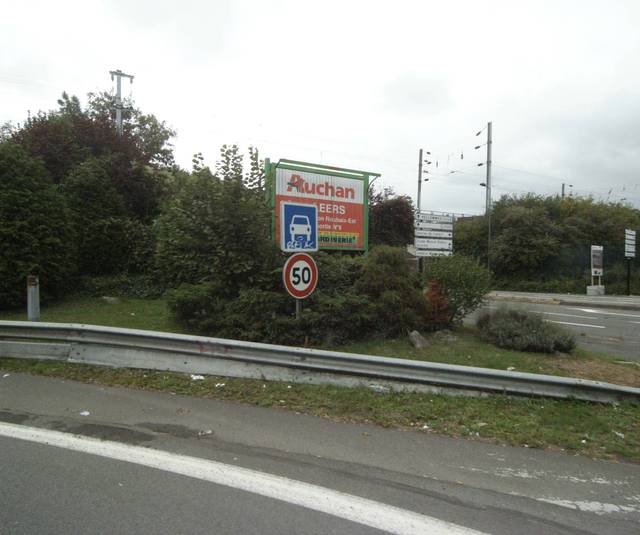
Region: France
Coordinates: 50.633, 3.083